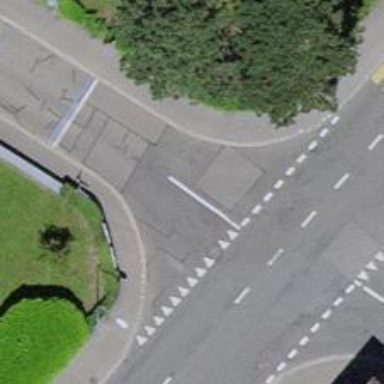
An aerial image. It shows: Unmarked crossing on the road.